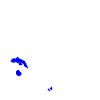
Particle: electron